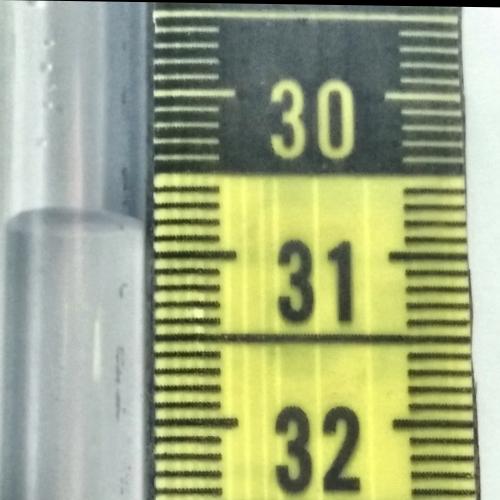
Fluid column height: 30.8 cm